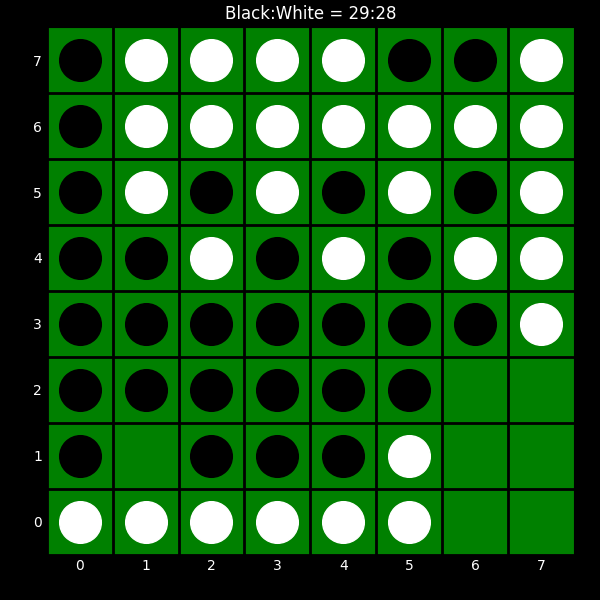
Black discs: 29
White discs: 28